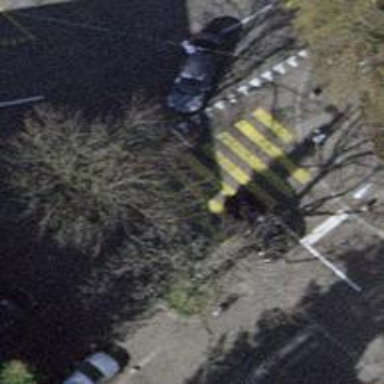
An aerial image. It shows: Kerb serving as barrier.